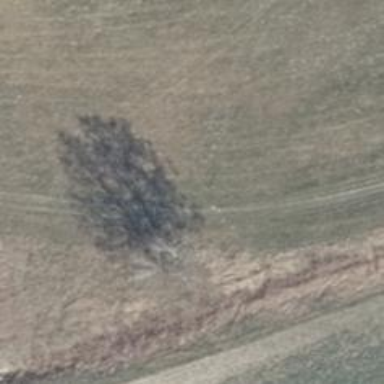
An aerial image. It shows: Single tag "natural: tree."